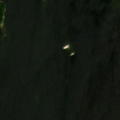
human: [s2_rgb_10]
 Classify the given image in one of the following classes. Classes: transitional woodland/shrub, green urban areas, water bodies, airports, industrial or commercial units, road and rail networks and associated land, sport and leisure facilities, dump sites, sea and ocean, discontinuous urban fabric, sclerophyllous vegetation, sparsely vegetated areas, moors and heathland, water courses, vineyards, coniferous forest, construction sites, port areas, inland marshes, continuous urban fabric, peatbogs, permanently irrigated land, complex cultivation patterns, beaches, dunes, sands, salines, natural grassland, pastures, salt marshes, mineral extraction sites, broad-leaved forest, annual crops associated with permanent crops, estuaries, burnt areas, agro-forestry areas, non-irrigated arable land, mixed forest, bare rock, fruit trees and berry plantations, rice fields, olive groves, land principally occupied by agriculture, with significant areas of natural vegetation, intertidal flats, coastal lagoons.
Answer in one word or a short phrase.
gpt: sea and ocean